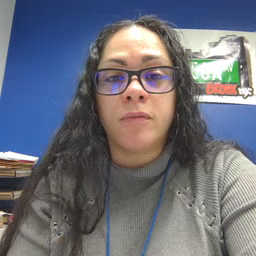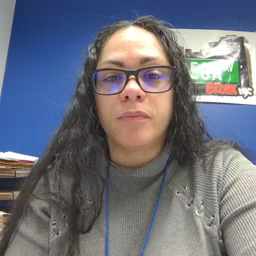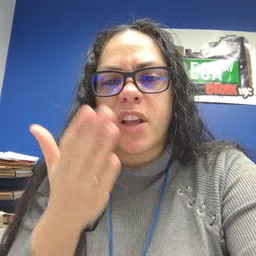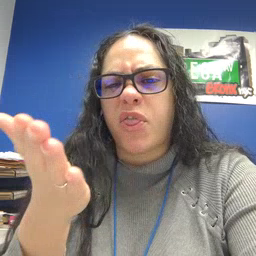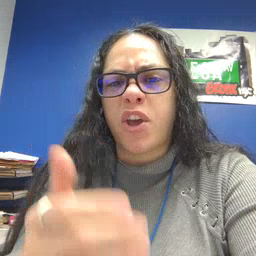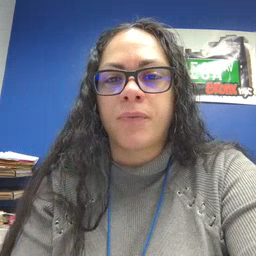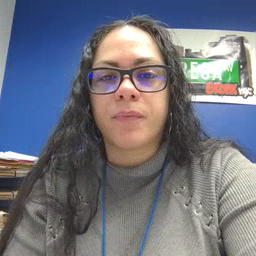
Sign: there